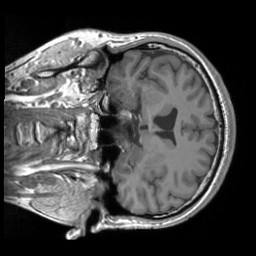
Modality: T1w
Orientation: coronal
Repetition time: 2 s
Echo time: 0.00252 s